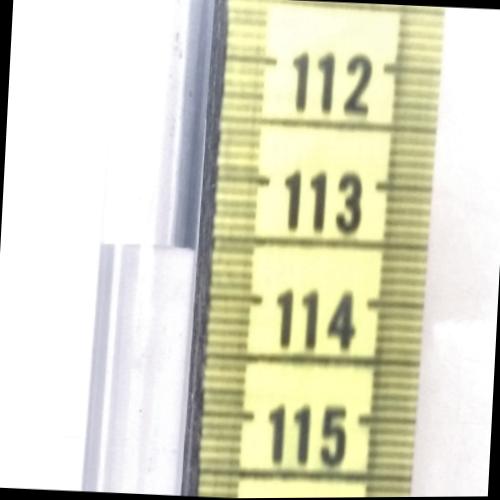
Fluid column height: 113.6 cm